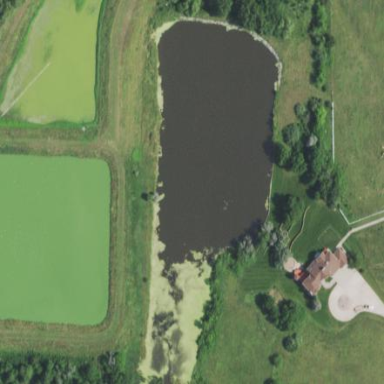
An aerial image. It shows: Serene pond surrounded by nature.